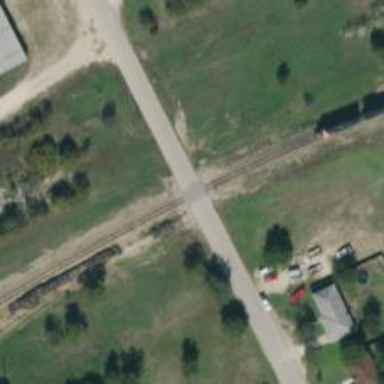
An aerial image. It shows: Level crossing along the railway.